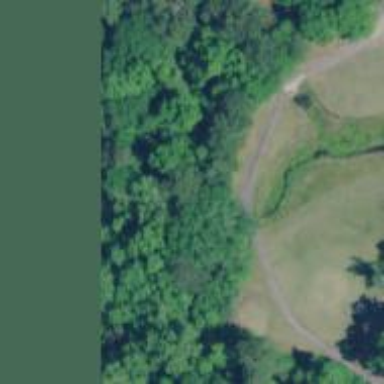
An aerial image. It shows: Path bridge with view of golf course.